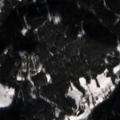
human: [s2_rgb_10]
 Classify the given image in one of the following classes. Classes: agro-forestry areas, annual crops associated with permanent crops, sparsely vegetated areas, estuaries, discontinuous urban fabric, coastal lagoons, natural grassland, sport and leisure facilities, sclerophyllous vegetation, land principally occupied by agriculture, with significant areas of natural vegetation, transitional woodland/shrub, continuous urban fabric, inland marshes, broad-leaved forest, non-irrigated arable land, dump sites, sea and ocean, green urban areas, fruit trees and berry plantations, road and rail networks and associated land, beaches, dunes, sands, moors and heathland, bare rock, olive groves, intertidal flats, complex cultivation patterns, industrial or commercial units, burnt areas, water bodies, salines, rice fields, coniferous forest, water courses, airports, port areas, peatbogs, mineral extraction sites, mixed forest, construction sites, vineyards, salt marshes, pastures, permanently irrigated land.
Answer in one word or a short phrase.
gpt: pastures, coniferous forest